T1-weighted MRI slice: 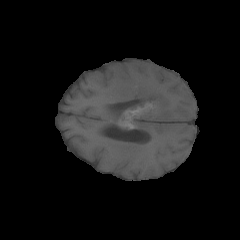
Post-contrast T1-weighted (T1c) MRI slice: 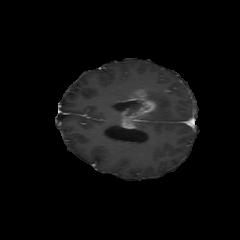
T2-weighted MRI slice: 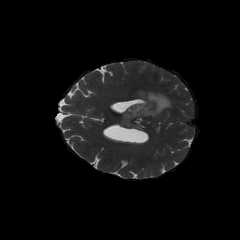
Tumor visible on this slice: yes